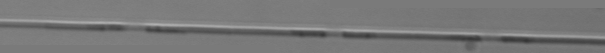
Label: Pseudo-nitzschia